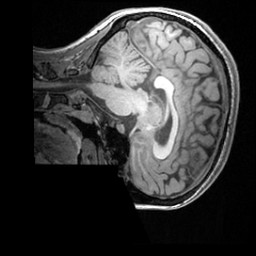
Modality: T1w
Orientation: sagittal
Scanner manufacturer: ge
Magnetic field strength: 3 T
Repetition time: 0.008368 s
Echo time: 0.003256 s